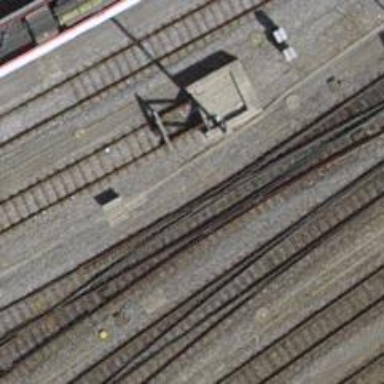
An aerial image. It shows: Siding railway line with electrified contact line for the trains.